Question: How can I get video height, for ex. like the height shown in 'Stats for nerds' ? The video may be 1920px in width but height can be smaller than 1080px and I want to get that height by 'ajax' or 'API'

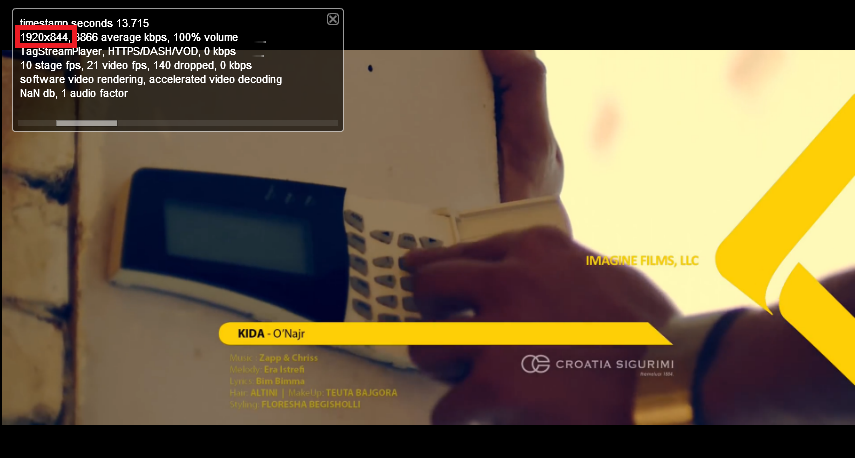
Answer: Most simple way is to use the oembed
Example <URL> then the jason gives you
'''
{"height": 344, "title": "Auto-Tune the News #8: dragons. geese. Michael Vick. (ft. T-Pain)", "author_url": "http:\/\/www.youtube.com\/user\/schmoyoho", "thumbnail_height": 360, "version": "1.0", "provider_url": "http:\/\/www.youtube.com\/", "type": "video", "width": 459, "provider_name": "YouTube", "thumbnail_url": "http:\/\/i.ytimg.com\/vi\/bDOYN-6gdRE\/hqdefault.jpg", "thumbnail_width": 480, "html": "<iframe width="459" height="344" src="http:\/\/www.youtube.com\/embed\/bDOYN-6gdRE?feature=oembed" frameborder="0" allowfullscreen><\/iframe>", "author_name": "schmoyoho"}
'''
More info <URL>
or
<URL>